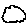
Label: cloud